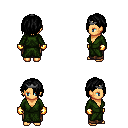
a pixel art fantasy rpg character, female body template, human, tanned skin, green robe, robe skirt, black bangs hairstyle, iron tiara, gold gloves, four views (front, back, left, right), 2x2 character sprite sheet, small pixel art, hard edges, no anti-aliasing